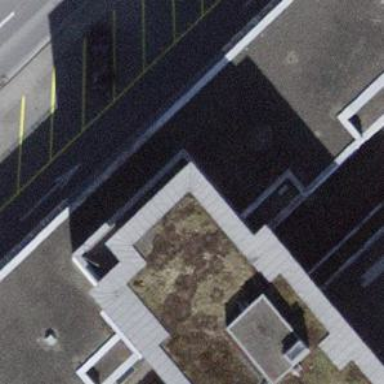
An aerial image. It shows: Retail building.